Question: I've seen this in a few apps, including Overcast (screenshot below)

I haven't made the jump to Swift yet, so objective C please!
I haven't been able to find the answer in documentation or via a search. Any ideas? Thanks
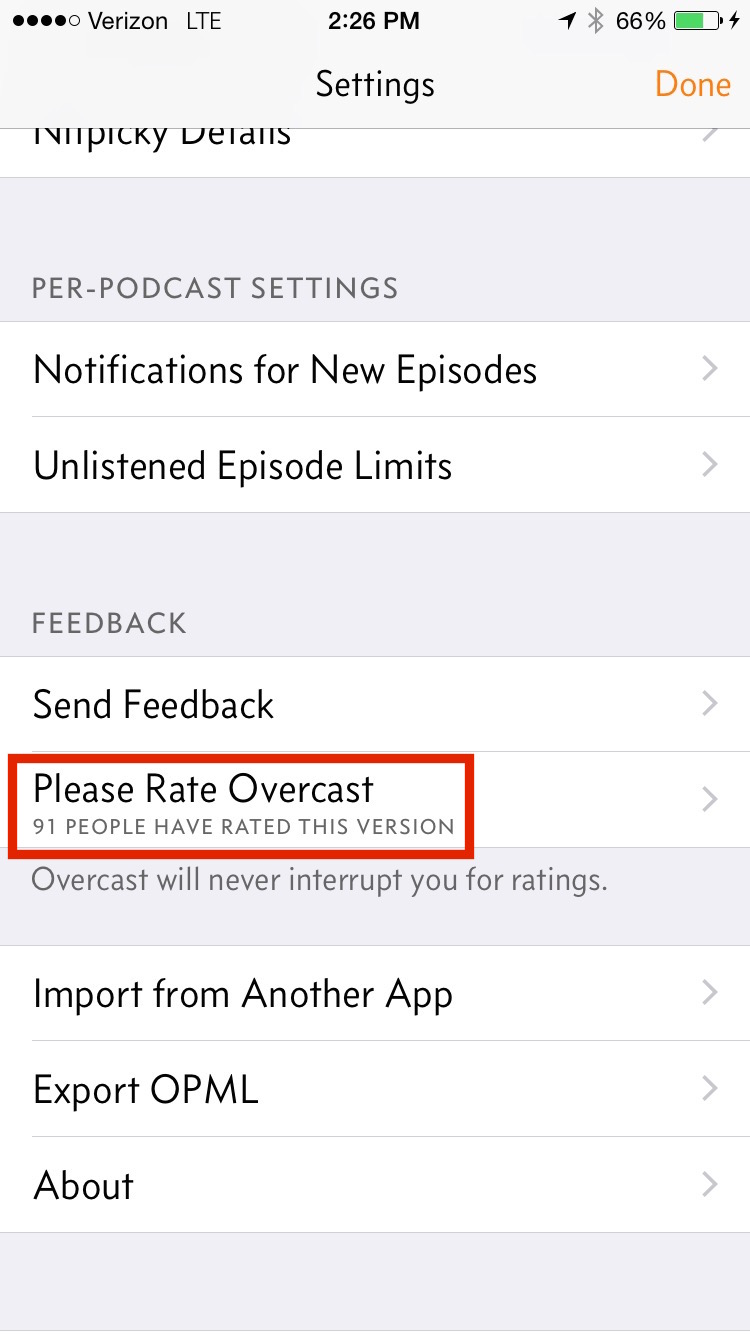
Answer: You can use iTunes Search API:
<URL>.
The result is a JSON doc. You can parse it
and use field for your purpose.
Here is the link to the full documentation of the search API: <URL>